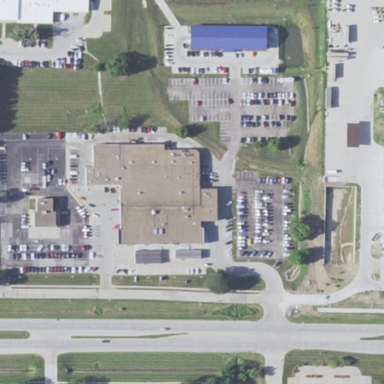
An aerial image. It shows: Car shop building.